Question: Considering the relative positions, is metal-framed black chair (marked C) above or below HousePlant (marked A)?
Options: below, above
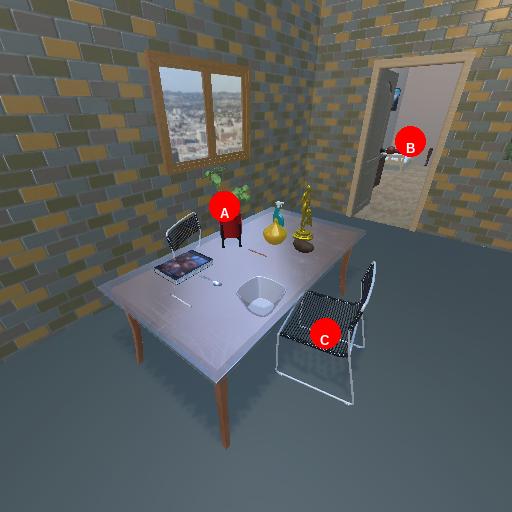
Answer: below